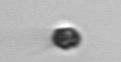
Label: nanoplankton_mix